Question: i have the following :

I only want (for now) to express the (s 1) , (s 2) term .
For example ,(s 1)=s , (s 2)= s(s-1)/2! , (s 3)=s(s-1)(s-2)/3!.
I created a factorial function :
'''
//compute factorial
int fact(int x){
if (x==0)
return 1;
else
return fact(x-1)*x;
}
'''
and i have problem in how to do right the above.
'''
.....
double s=(z-x[1])/h;
double s_term=0;
for (int p=1;p<=n;p++){
if p==1
s_term=s;
else
s_term=s*(s-p)/fact(p+1);
}
'''
Also, it is that : s=(x - x0)/h.
I don't know if i have declared right the s above.(i use x<URL>
Thank you!
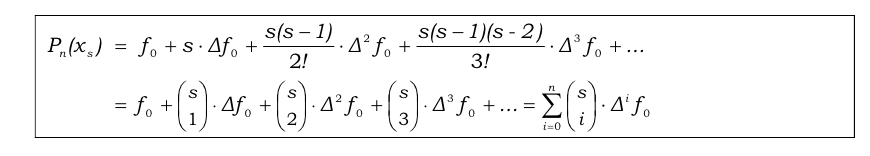
Answer: The factorial part will be much more efficient using a loop rather than recursion.
As for the binomial coefficients, the line:
'''
s_term=s*(s-p)/fact(p+1);
'''
isn't going to have the desired effect, as you're only setting the first and last terms correctly and missing out the (s-1), (s-2), ..., (s-p+1) terms. It's easier to just use:
'''
s_term = fact(s) / (fact(p) * fact(s-p))
'''
for s choose p.